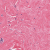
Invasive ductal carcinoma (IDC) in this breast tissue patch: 0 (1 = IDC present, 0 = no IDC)